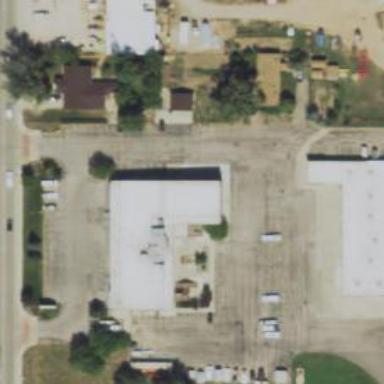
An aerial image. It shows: Retail area.